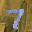
Label: 7